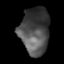
Tissue: lung
Cell type: Epithelial cells
Senescence score: 0.1838
Nuclear area (px): 1340
Mean DAPI intensity: 75.848